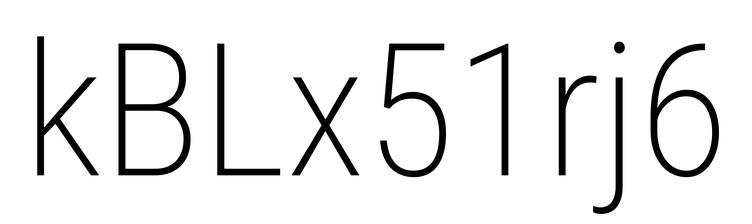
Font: Roboto_Condensed_ExtraLight